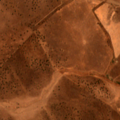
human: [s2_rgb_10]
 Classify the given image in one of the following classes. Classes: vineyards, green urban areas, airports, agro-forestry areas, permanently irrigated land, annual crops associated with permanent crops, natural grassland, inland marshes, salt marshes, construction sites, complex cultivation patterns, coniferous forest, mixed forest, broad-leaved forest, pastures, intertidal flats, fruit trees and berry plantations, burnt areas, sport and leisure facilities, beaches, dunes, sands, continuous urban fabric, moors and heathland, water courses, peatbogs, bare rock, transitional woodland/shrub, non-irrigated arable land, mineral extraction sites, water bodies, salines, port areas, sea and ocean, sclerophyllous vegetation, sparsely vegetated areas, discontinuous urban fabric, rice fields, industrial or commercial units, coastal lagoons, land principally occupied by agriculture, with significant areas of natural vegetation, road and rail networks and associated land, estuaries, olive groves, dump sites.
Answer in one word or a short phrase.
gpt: pastures, agro-forestry areas